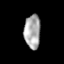
Tissue: lung
Cell type: Others
Senescence score: 0.2212
Nuclear area (px): 539
Mean DAPI intensity: 170.186